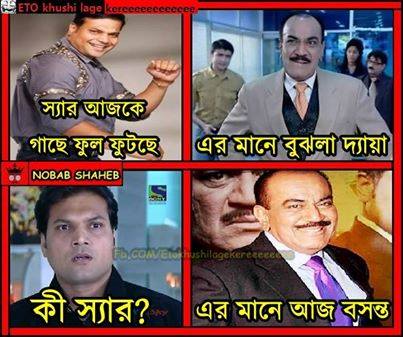
Caption: স্যার আজকে গাছে ফুল ফুটেছে এর মানে বুঝলা দ্যায়া কি স্যার? এর মানে আজ বসন্ত
Label: non-hate